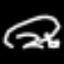
Label: frog